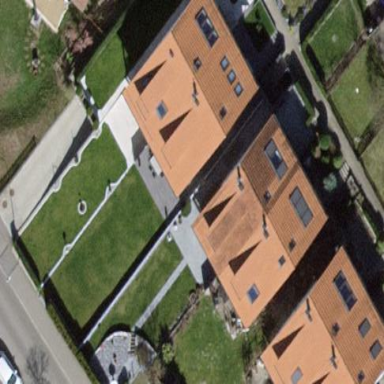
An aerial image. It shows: House with gabled and pitched roof.